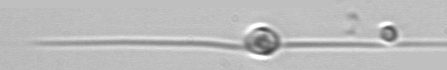
Label: Chaetoceros_danicus